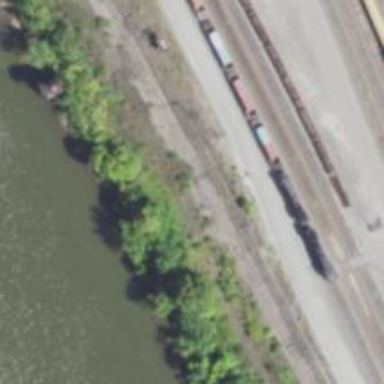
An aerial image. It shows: Railway siding with rails.